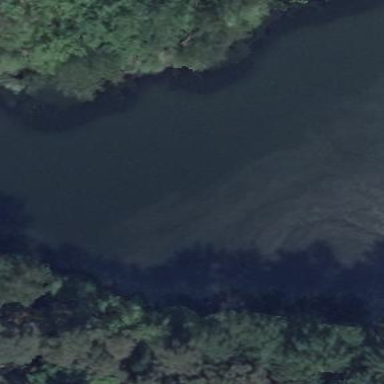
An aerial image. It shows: Pond with natural water.